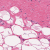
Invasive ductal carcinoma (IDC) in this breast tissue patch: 0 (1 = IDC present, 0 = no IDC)